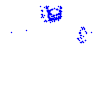
Particle: proton